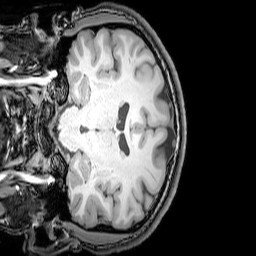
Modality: T1w
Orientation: coronal
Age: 24
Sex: male
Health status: healthy
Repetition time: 0.081 s
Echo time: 0.037 s